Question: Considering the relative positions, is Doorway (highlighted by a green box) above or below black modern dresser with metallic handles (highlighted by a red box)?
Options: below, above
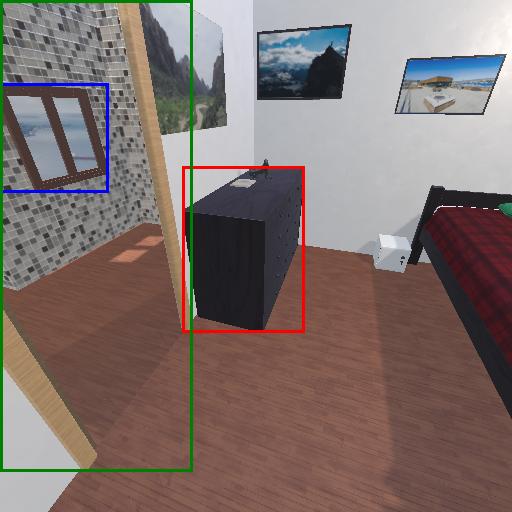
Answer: below